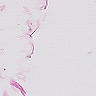
Metastatic tissue present: no